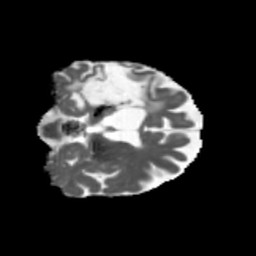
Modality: MD
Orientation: coronal
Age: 66
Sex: female
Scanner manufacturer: siemens
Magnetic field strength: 3 T
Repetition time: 5.47 s
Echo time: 0.0854 s